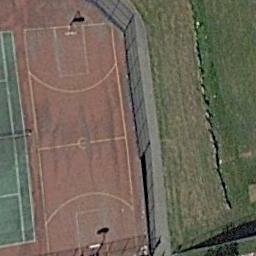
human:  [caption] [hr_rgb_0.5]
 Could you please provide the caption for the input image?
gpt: A basketball court next to the lawn and a sport area beside .

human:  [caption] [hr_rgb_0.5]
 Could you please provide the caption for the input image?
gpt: There is a big red basketball court on the left .

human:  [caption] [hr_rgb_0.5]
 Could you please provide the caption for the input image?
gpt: The wall separates the basketball court and the lawn .

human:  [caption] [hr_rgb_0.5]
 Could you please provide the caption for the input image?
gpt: A basketball court is next to the grass .

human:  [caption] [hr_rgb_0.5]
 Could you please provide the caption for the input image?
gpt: The basketball court is between the grass and the badminton .